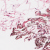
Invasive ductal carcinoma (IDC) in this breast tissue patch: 0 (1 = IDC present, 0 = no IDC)